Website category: auto
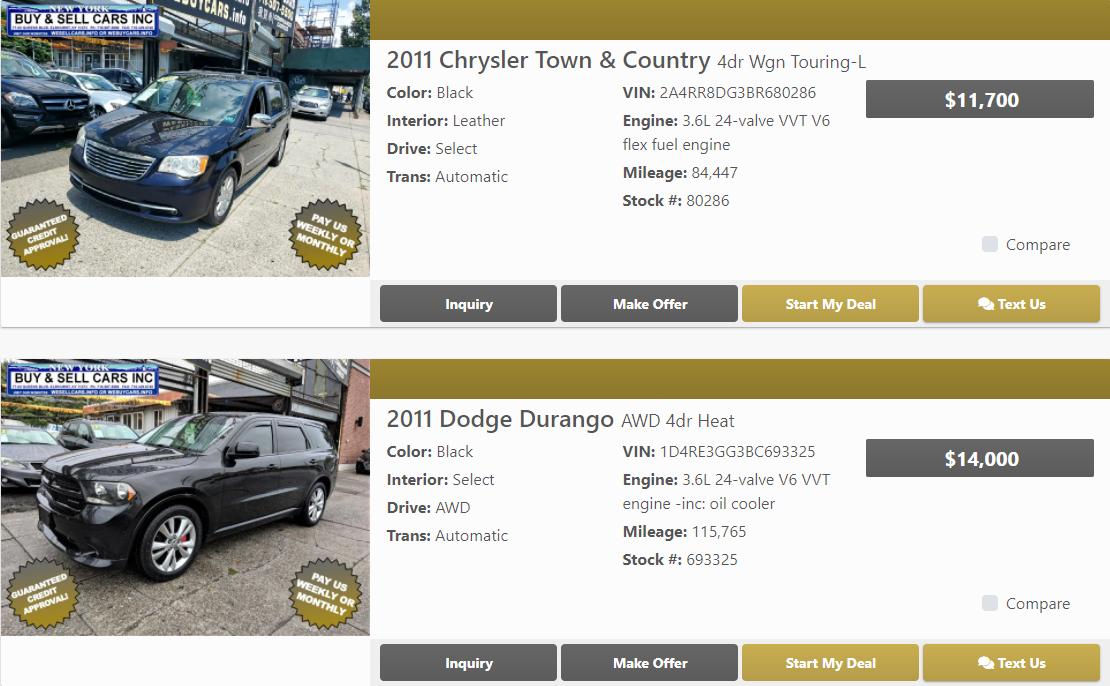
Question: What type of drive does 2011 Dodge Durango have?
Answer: AWD

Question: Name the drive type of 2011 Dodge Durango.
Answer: AWD

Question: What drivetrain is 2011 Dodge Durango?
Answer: AWD

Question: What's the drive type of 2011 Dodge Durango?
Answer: AWD

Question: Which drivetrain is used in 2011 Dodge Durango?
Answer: AWD

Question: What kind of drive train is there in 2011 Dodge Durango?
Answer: AWD

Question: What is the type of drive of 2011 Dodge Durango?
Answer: AWD

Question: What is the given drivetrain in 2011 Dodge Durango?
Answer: AWD

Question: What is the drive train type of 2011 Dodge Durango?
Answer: AWD

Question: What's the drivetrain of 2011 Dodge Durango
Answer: AWD

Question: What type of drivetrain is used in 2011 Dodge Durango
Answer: AWD

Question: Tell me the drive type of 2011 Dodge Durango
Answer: AWD

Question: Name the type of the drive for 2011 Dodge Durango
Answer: AWD

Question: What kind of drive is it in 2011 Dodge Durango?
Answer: AWD

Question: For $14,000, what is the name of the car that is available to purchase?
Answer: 2011 Dodge Durango

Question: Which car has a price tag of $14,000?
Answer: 2011 Dodge Durango

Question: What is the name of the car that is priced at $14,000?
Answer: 2011 Dodge Durango

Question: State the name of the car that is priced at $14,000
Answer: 2011 Dodge Durango

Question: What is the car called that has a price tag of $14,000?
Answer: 2011 Dodge Durango

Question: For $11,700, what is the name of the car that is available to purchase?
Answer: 2011 Chrysler Town & Country

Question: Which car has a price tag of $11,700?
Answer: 2011 Chrysler Town & Country

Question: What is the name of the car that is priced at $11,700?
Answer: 2011 Chrysler Town & Country

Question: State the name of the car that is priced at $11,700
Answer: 2011 Chrysler Town & Country

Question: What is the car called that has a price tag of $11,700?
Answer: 2011 Chrysler Town & Country

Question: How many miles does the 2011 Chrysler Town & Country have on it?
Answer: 84,447

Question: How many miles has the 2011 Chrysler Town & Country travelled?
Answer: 84,447

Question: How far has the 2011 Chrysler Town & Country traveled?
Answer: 84,447

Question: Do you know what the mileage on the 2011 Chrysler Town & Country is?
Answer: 84,447

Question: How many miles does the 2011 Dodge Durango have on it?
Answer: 115,765

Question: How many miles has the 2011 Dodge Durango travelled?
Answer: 115,765

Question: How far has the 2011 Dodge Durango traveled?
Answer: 115,765

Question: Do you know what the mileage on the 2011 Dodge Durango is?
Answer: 115,765